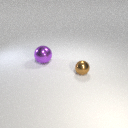
small brown metal sphere in front of large purple metal sphere